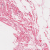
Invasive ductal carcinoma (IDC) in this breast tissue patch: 0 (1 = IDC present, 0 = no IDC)